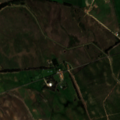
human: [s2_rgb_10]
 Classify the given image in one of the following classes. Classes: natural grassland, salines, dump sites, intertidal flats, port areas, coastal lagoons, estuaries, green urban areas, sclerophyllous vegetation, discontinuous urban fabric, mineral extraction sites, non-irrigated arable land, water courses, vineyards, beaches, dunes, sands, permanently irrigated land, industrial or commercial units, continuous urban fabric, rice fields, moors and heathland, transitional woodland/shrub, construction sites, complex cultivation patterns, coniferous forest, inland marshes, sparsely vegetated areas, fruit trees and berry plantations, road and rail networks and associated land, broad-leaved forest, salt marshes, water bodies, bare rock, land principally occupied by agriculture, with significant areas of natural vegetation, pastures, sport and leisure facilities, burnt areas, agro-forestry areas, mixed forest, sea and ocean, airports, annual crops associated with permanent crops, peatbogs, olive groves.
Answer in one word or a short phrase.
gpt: permanently irrigated land, fruit trees and berry plantations, pastures